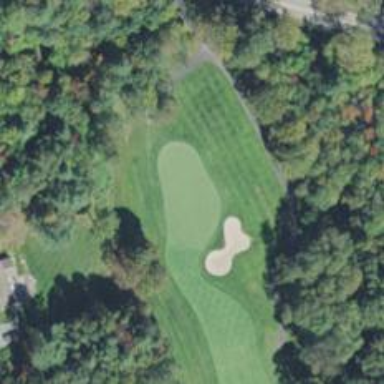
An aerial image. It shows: View of golf hole.